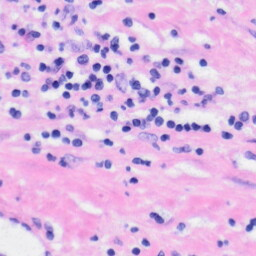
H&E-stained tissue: Liver